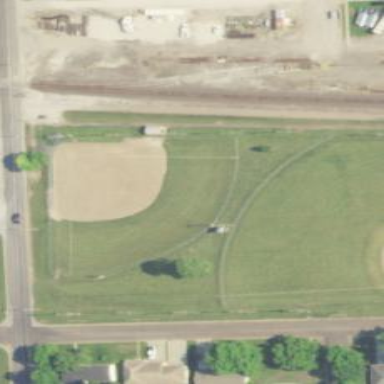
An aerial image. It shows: Baseball pitch for leisure land.